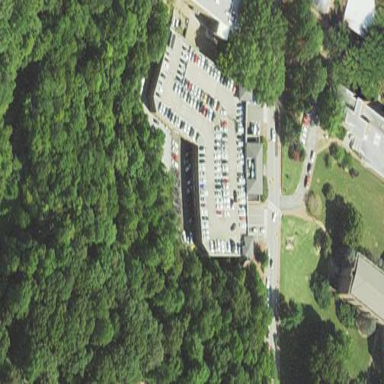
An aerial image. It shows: Multi-storey parking building.